Field crop: maize
Growth stage: 2
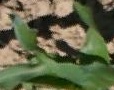
Species: maize